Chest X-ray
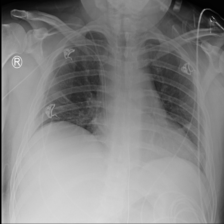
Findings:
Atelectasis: negative
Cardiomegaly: negative
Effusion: negative
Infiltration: negative
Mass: negative
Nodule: negative
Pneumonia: negative
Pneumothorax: negative
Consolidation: negative
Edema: negative
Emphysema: negative
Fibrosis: negative
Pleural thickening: negative
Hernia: negative